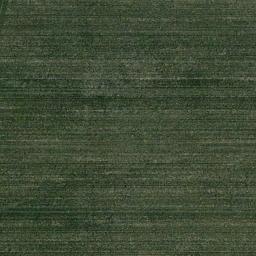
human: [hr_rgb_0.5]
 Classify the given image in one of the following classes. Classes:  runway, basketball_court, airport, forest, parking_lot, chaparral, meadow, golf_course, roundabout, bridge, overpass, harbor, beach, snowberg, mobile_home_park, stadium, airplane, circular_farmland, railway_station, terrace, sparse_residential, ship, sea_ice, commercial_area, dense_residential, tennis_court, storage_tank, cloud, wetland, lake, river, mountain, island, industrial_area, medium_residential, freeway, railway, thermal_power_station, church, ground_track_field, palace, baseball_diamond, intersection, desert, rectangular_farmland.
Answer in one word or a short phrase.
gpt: meadow